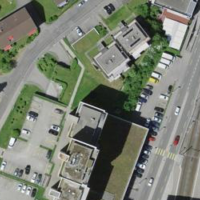
EUNIS habitat code: 55
Species observed at this site:
Dipsacus fullonum
Tussilago farfara